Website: slack
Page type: payment
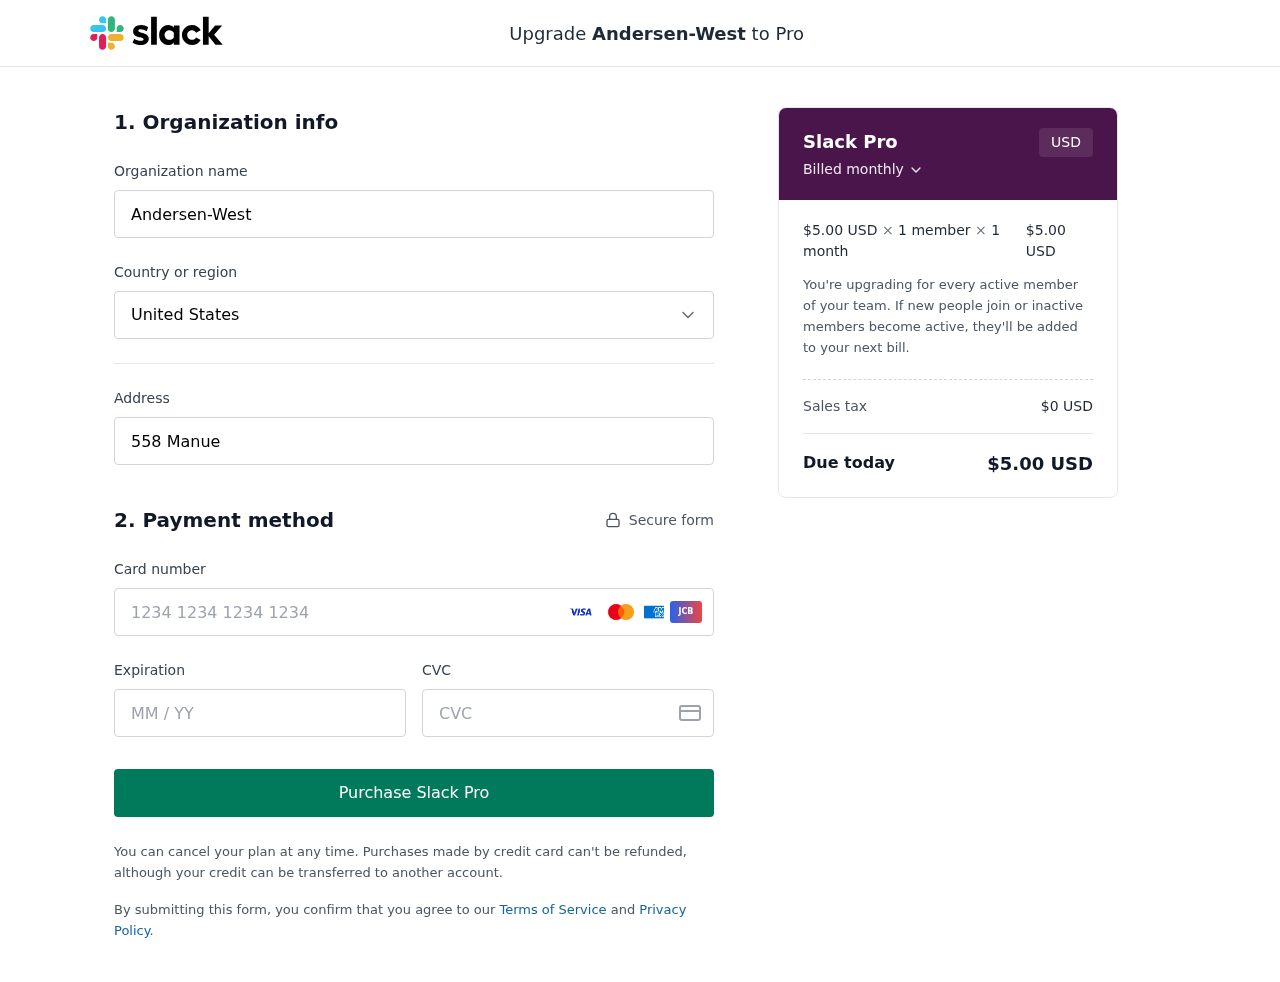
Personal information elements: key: PII_CARD_CVV
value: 334
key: PII_CARD_EXPIRY
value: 01/28
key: PII_CARD_NUMBER
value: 6011 2974 0404 0236
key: PII_COMPANY
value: Andersen-West
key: PII_COUNTRY
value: United States
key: PII_STREET
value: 558 Manuel Loaf
Product elements: key: PRODUCT1_PRICE
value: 5
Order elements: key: ORDER_SUBTOTAL
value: $5.00 USD
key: ORDER_TAX
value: $0 USD
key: ORDER_TOTAL
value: $5.00 USD